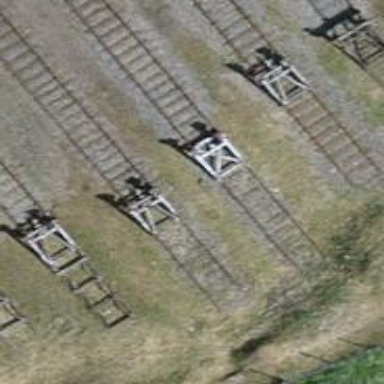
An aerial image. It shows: Railway buffer stop.